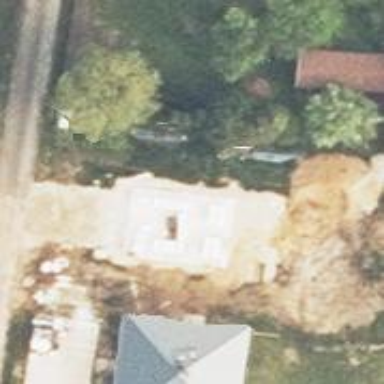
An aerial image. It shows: Simple house.